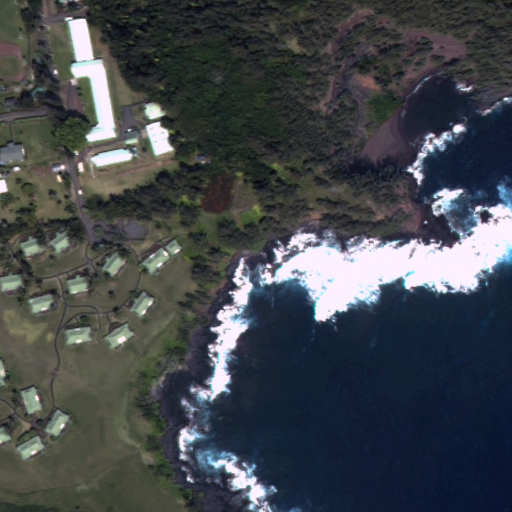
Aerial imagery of beach in Hawaii named Kaihalulu Beach containing only unknown